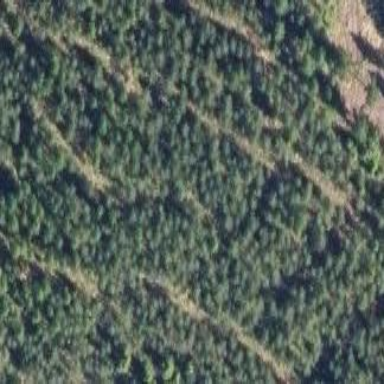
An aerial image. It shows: Forest area.